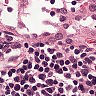
Metastatic tissue present: no